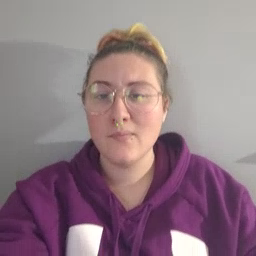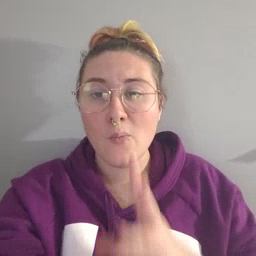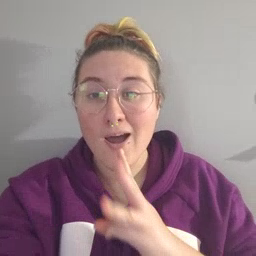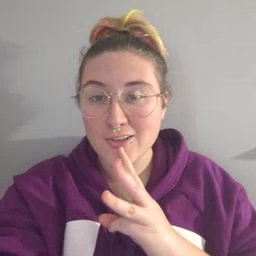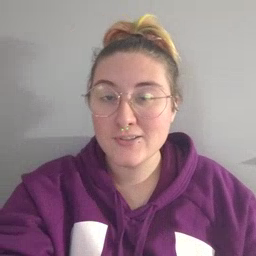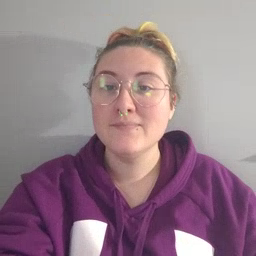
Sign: water